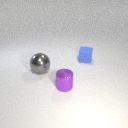
large gray metal sphere to the left of small purple metal cylinder